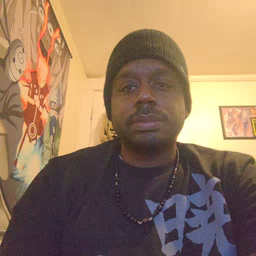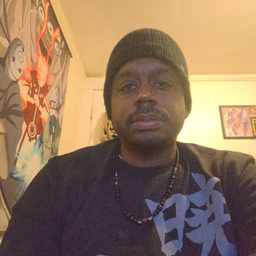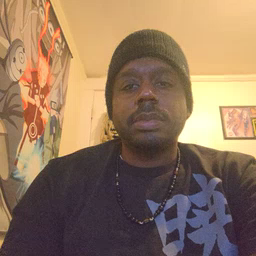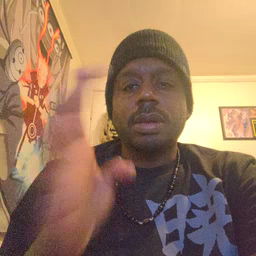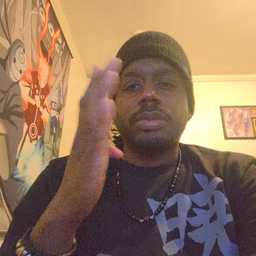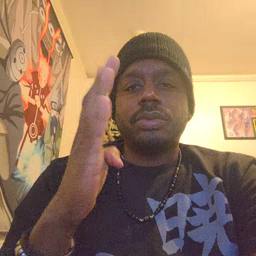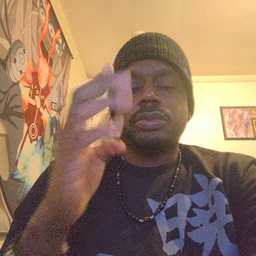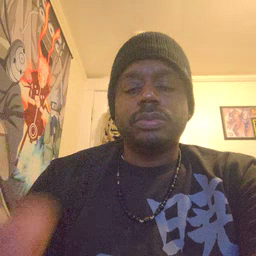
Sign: blue